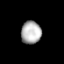
Tissue: prostate
Cell type: T cells
Senescence score: 0.3609
Nuclear area (px): 445
Mean DAPI intensity: 178.225